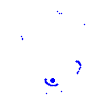
Particle: kaon